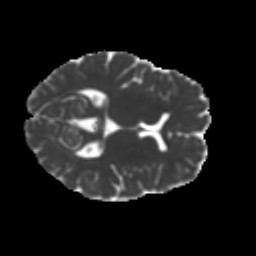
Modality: MD
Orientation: axial
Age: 22
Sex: female
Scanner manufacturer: ge
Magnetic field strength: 3 T
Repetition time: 7.8 s
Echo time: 0.0606 s